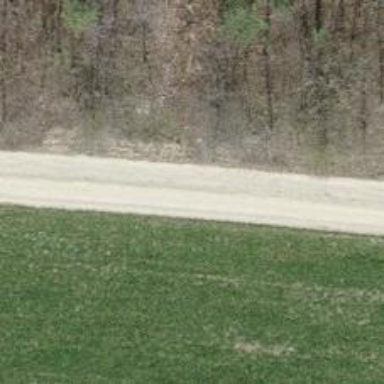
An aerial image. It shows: Gravel track with grade2 tracktype.